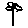
Label: flower